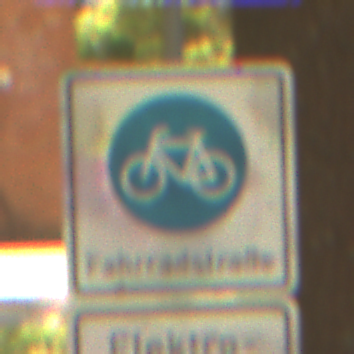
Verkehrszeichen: BeginnFahrradstrasse
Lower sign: BesondereFahrzeugeUndTransportgueter11
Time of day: Midday
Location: Outdoor (Nature)
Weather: PartlyCloudy
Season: NotSpecified
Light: Natural